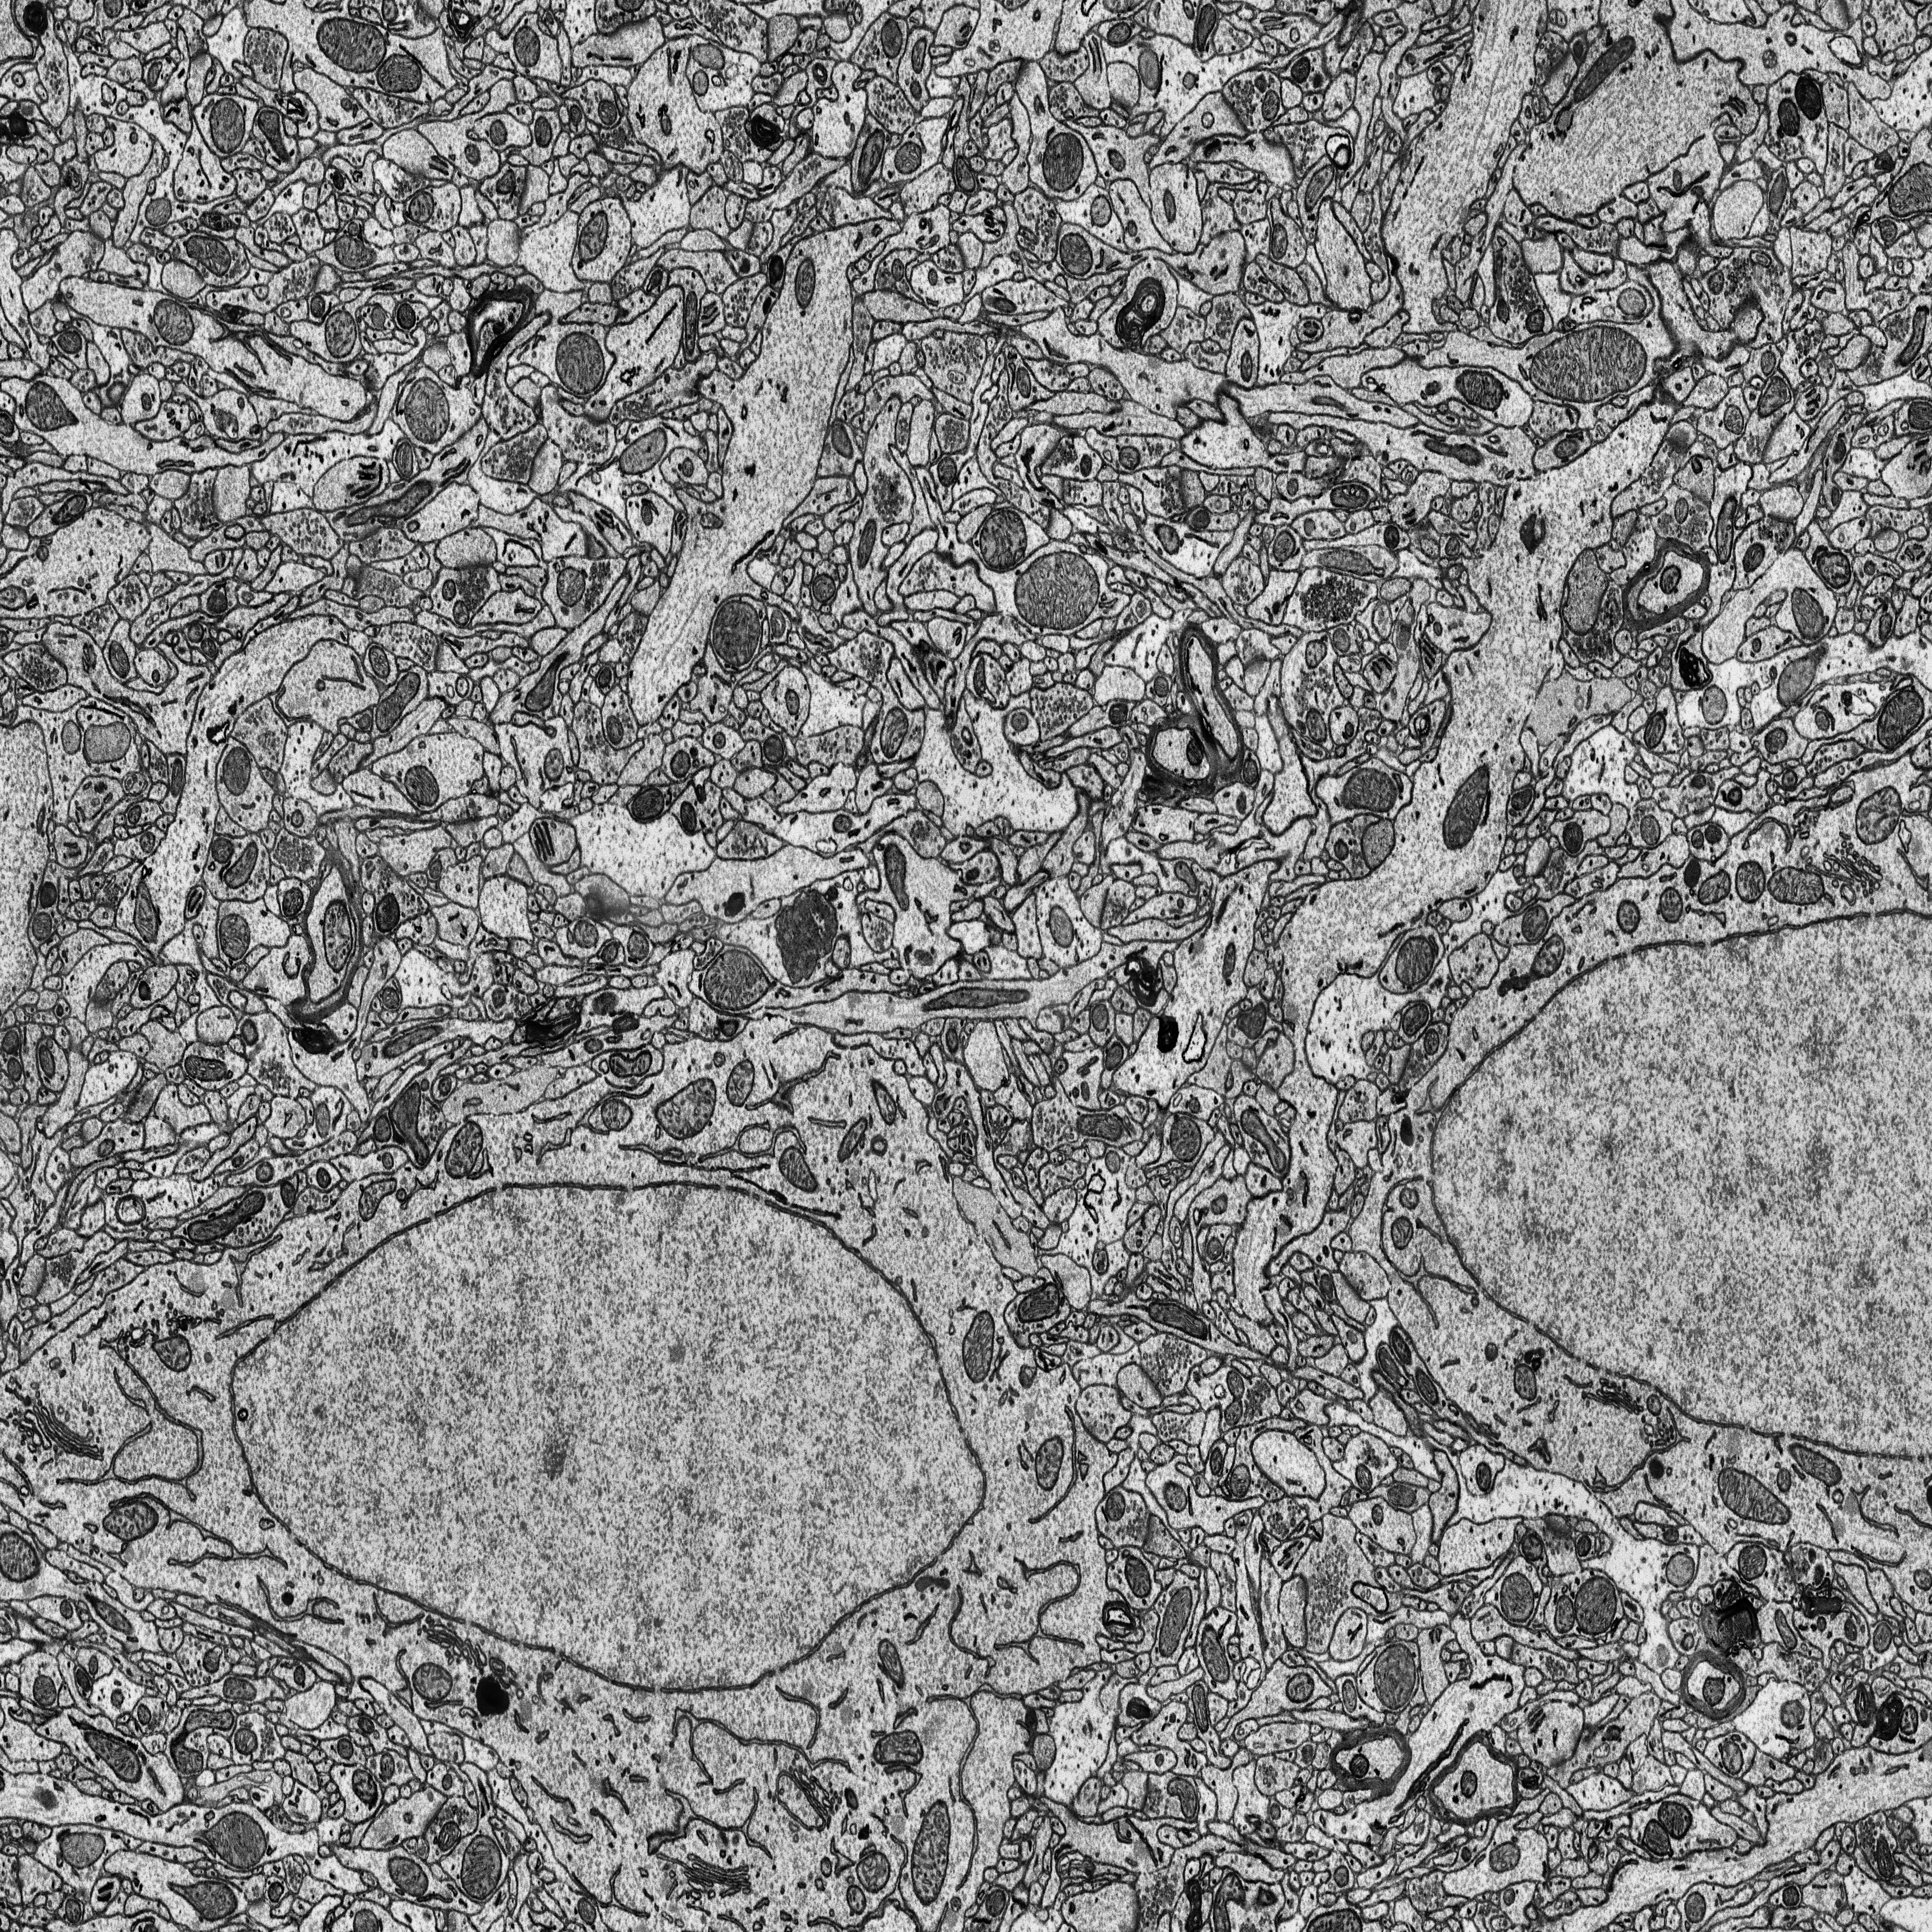
Electron microscopy slice of rat cortex tissue
Slice depth (z): 274
Mitochondria instances in slice: 386